Field crop: maize
Growth stage: 2
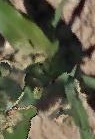
Species: maize